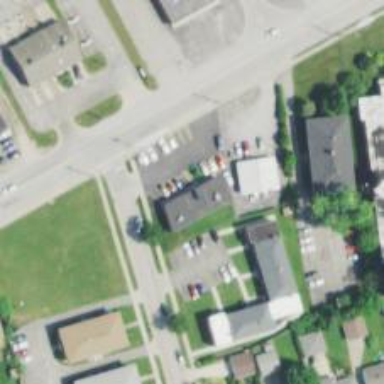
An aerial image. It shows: Veterinary facility.